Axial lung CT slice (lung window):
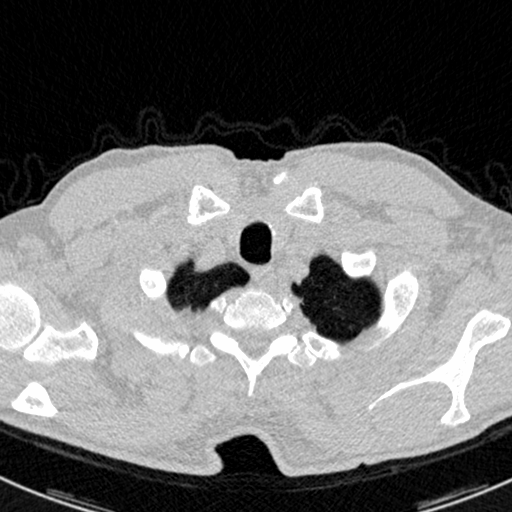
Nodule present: no